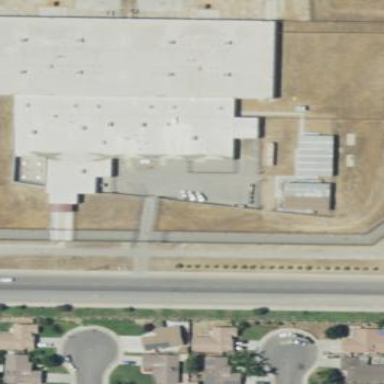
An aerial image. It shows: Prison with surrounding fence.